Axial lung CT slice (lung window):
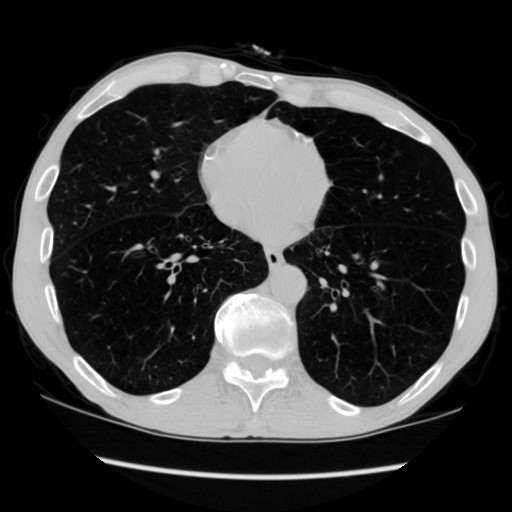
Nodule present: no